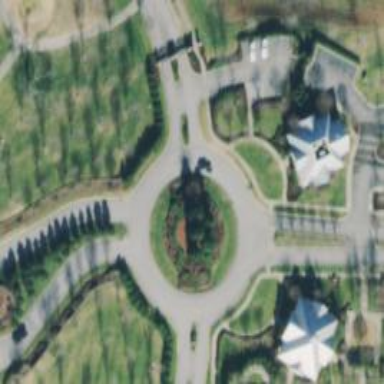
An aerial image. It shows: Asphalt service road that forms roundabout junction. It is similar to golf cart path.